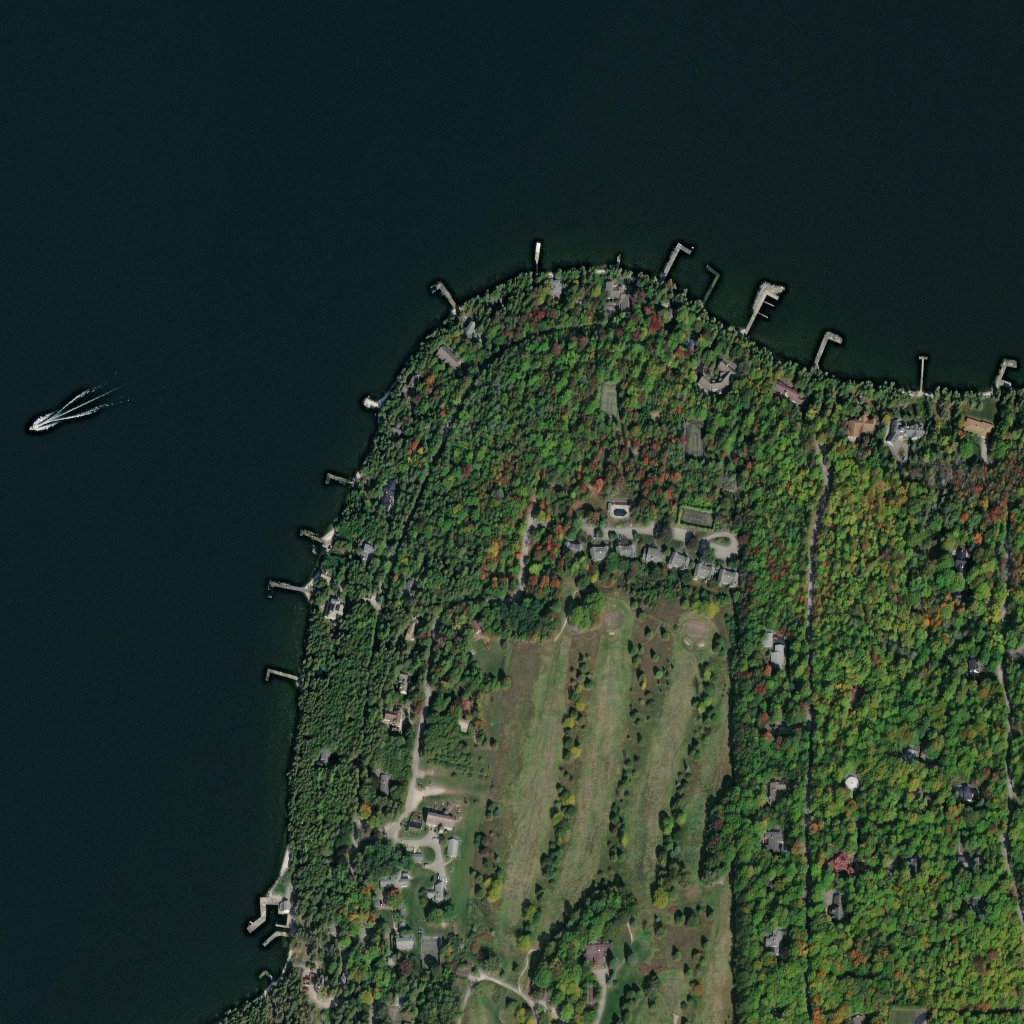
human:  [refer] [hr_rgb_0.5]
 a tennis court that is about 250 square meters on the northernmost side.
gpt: <box>[[59, 38, 60, 40, 0]]</box>